Interaction volume radius: 5 \u00c5
Interaction volume height: 20 \u00c5
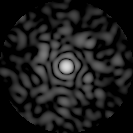
Disorder parameter: 0.845